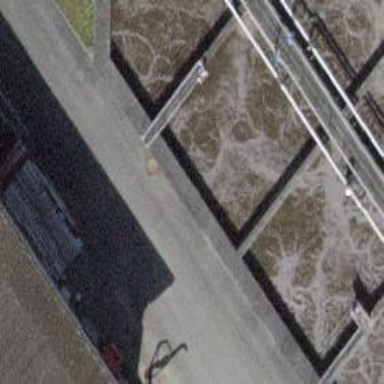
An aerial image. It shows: Sewage reservoir.